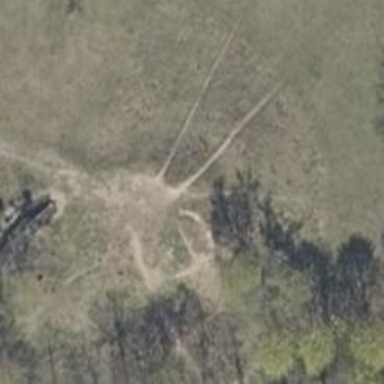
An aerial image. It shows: Dirt path.